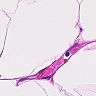
Metastatic tissue present: no